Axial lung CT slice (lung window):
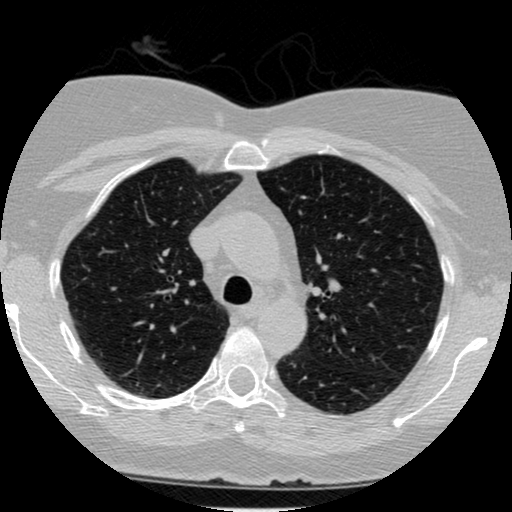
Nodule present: no